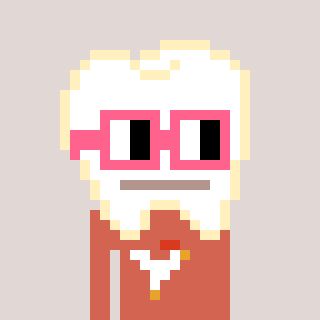
a pixel art character with square pink glasses, a tooth-shaped head and a peachy-colored body on a warm background